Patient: sex F, age 60
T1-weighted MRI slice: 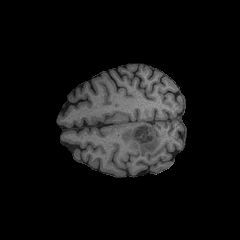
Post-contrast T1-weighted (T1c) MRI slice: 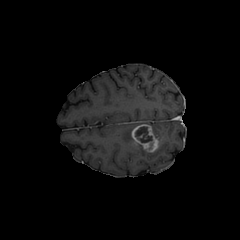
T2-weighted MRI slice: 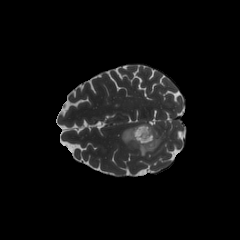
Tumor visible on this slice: yes
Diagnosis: Glioblastoma, IDH-wildtype
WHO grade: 4